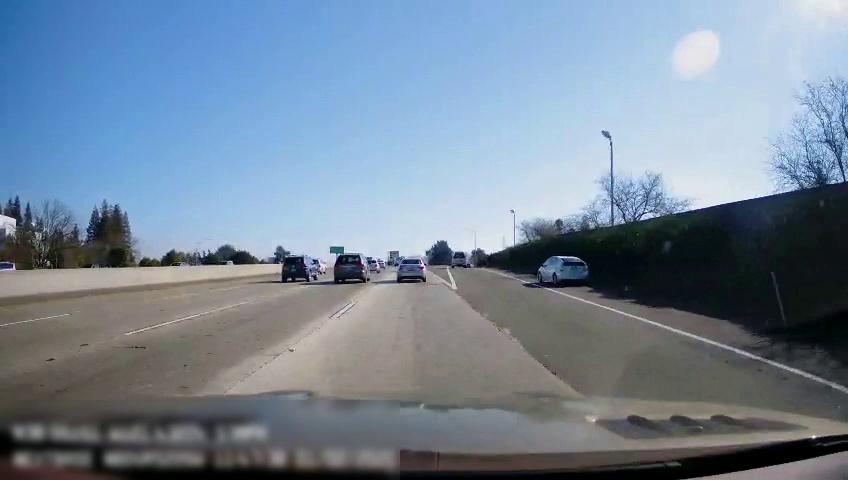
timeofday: Day
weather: Sunny
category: Drivable Space
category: Vehicles | SUV
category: Vehicles | SUV
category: Vehicles | SUV
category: Vehicles | SUV
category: Vehicles | Car
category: Vehicles | SUV
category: Vehicles | SUV
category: Vehicles | SUV
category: Vehicles | Van
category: Vehicles | Car
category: Vehicles | Truck
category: Lanes | Alternate Lane
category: Lanes | Alternate Lane
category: Lanes | Alternate Lane
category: Lanes | Current Lane
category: Lanes | Current Lane
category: Lanes | Alternate Lane
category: Traffic | Signs
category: Traffic | Lights